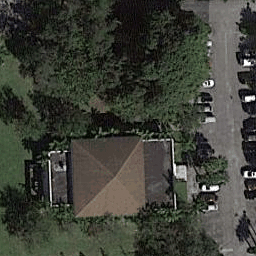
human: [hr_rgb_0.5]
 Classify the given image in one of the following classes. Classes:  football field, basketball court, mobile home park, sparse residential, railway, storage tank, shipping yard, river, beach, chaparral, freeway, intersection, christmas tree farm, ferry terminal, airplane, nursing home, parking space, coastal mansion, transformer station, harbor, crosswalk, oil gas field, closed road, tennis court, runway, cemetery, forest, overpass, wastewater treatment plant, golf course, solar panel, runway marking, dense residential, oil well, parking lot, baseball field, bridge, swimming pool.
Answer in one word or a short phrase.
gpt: sparse residential